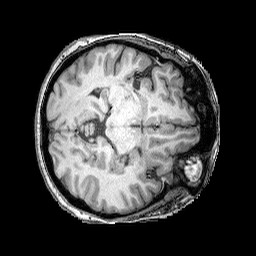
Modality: T1w
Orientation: axial
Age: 45
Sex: female
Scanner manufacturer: siemens
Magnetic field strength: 3 T
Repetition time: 2.25 s
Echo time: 0.00415 s